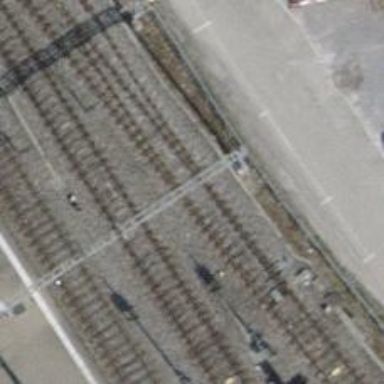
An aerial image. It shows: Railway switch.